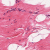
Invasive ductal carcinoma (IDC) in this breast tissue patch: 0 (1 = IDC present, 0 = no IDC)